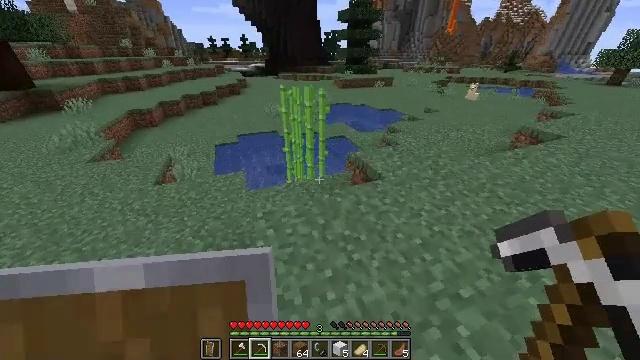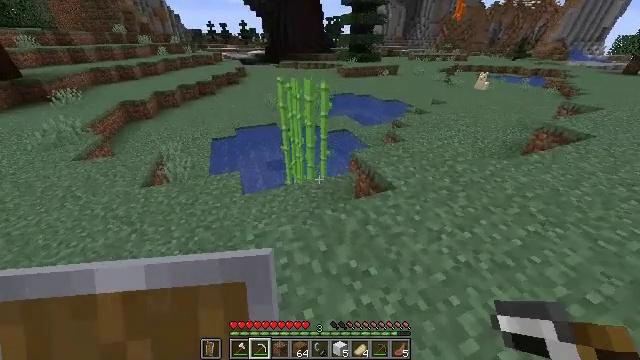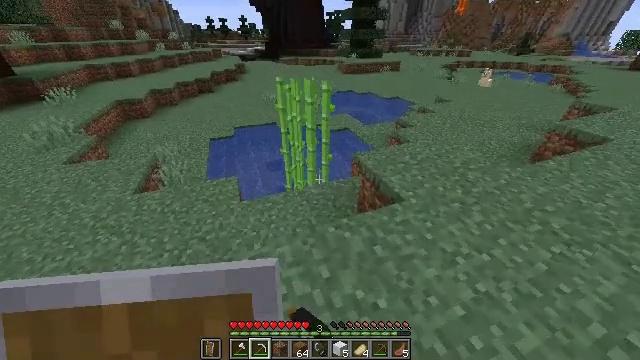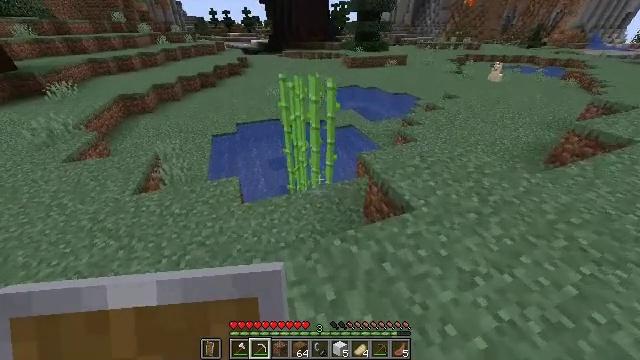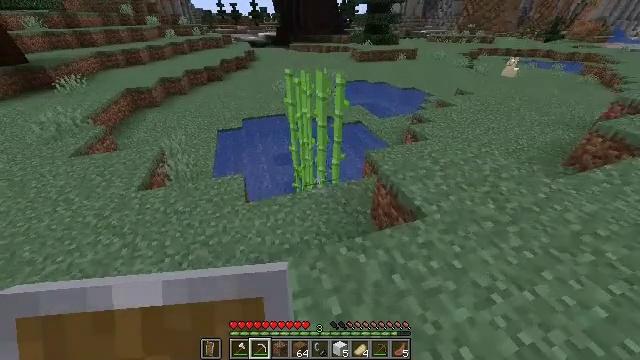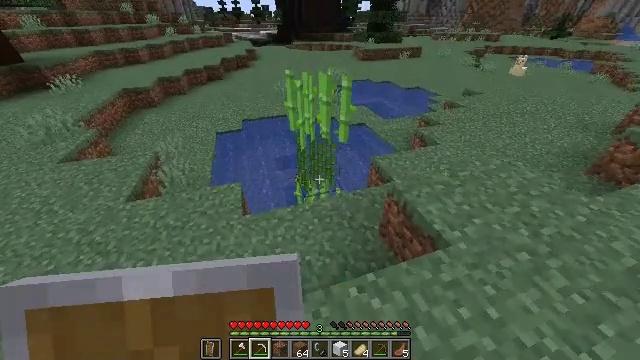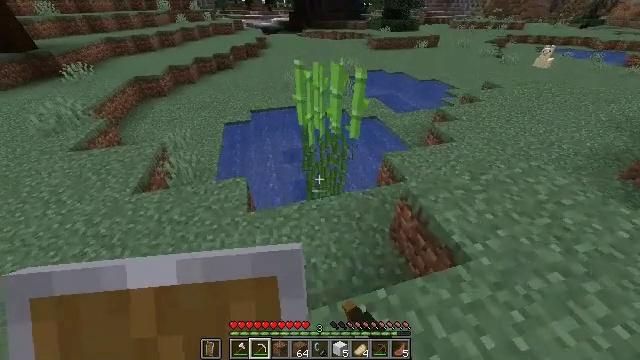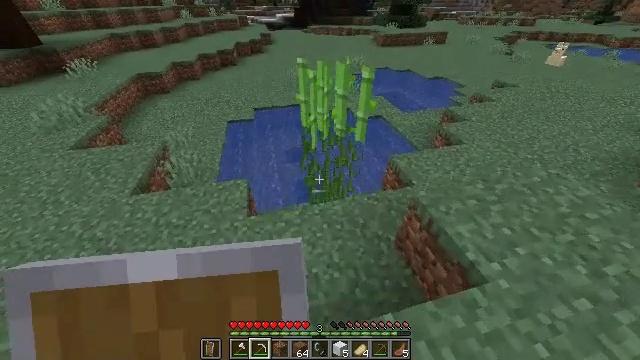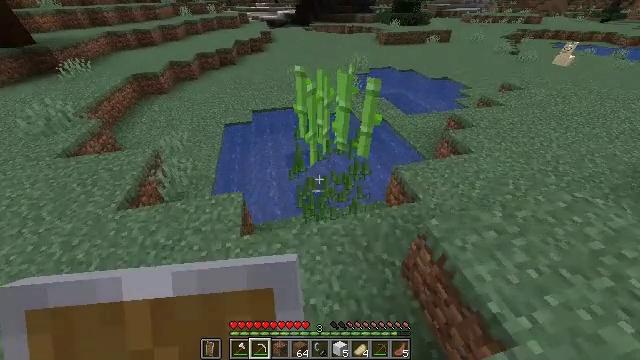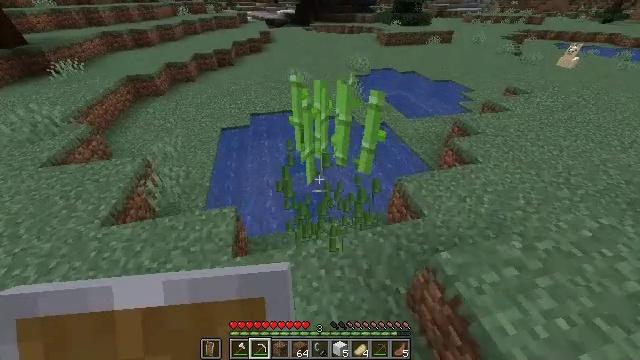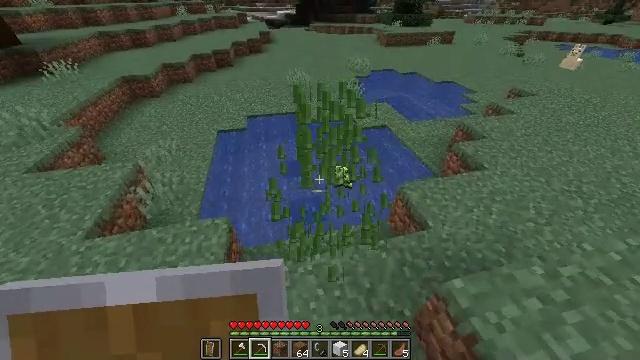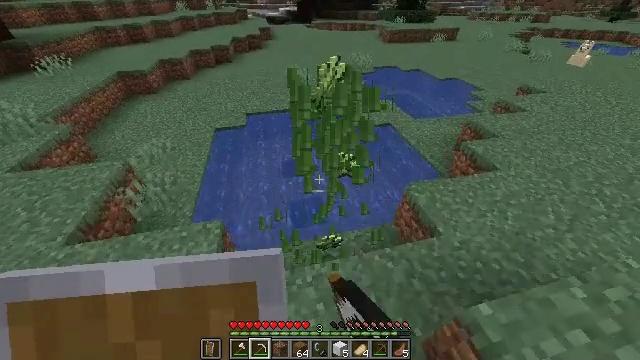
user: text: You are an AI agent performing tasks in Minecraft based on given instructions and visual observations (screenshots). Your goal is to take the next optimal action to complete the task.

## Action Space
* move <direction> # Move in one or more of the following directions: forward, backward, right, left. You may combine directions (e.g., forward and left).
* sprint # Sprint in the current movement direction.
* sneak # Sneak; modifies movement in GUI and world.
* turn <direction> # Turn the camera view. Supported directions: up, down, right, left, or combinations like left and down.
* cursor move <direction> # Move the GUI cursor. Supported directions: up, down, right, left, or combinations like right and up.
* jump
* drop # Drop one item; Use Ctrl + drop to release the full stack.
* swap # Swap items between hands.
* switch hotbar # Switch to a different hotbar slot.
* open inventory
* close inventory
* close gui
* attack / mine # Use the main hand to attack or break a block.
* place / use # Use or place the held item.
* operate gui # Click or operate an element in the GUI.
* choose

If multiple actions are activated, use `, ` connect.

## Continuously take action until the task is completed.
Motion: motion action
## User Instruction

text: Harvest sugar cane from the plant.
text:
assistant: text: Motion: move forward, sprint, turn down, attack / mine
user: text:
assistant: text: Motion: move forward, sprint, attack / mine
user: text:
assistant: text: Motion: move forward, sprint, turn left and down, attack / mine
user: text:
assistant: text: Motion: move forward, sprint, turn left and down
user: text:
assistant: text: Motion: move forward, sprint, attack / mine
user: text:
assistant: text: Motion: move forward, sprint, turn left and down, attack / mine
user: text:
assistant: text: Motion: move forward, sprint, turn left, attack / mine
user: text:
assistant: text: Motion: move forward, sprint, attack / mine
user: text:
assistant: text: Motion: move forward, sprint, attack / mine
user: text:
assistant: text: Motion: move forward, sprint, attack / mine
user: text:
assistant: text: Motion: move forward, sprint
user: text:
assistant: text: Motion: sprint